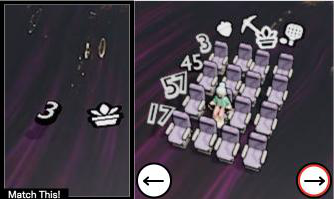
Task: seats
Answer: no